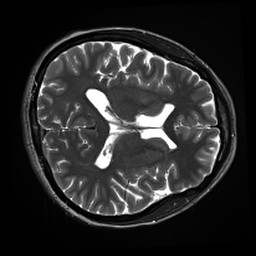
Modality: inplaneT2
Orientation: axial
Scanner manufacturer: siemens
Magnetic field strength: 3 T
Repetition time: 11 s
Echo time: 0.059 s